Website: bh-photo
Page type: customer-info-address
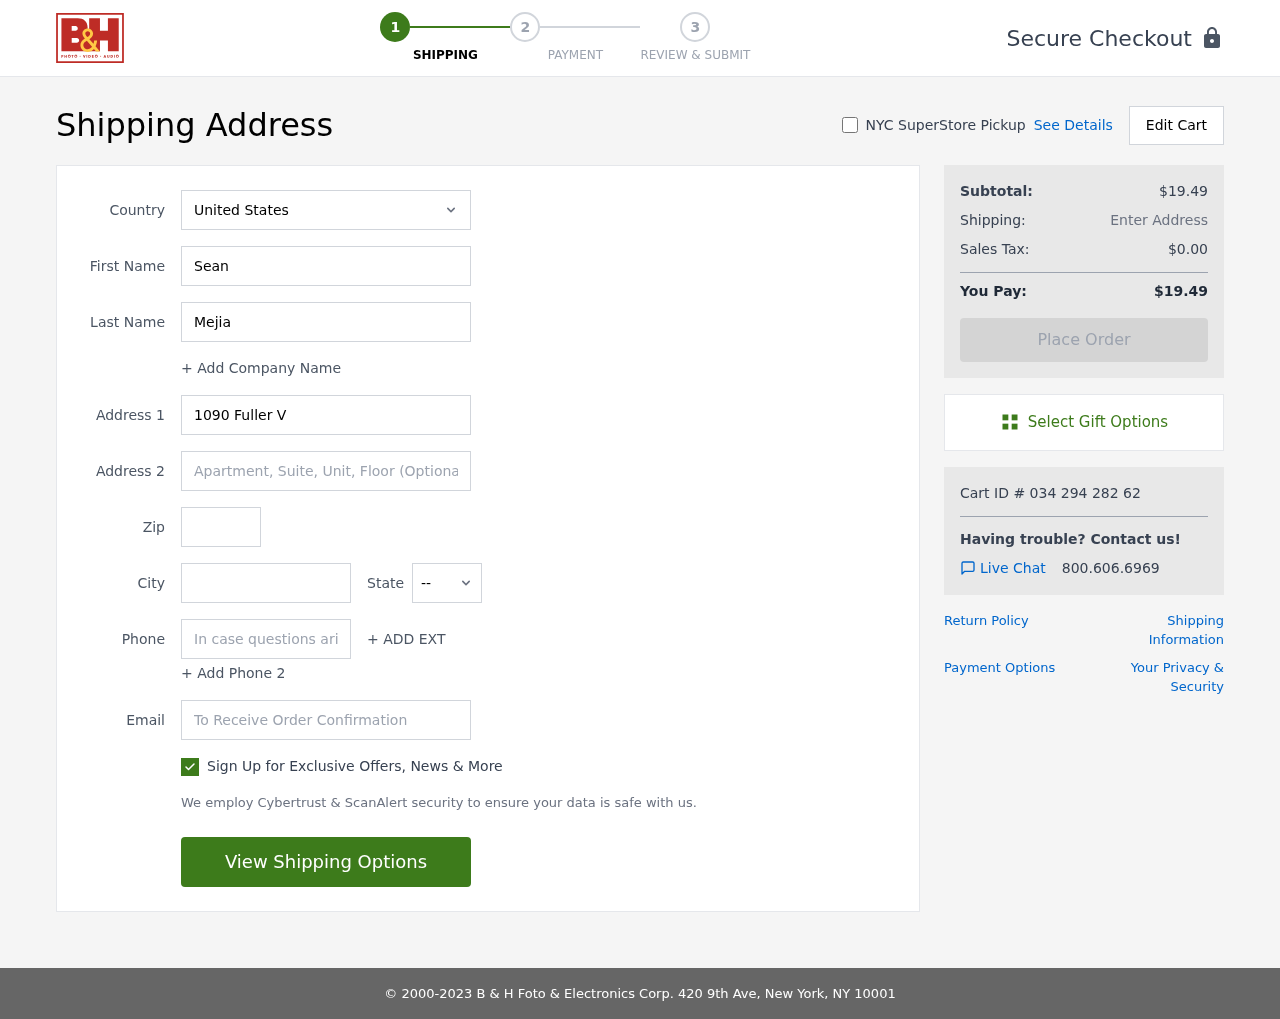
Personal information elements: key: PII_CITY
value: New Jenniferborough
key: PII_COUNTRY
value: United States
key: PII_EMAIL
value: sean.mejia@yahoo.com
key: PII_FIRSTNAME
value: Sean
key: PII_LASTNAME
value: Mejia
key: PII_PHONE
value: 7942909363
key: PII_POSTCODE
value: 61737
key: PII_STATE_ABBR
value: IL
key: PII_STREET
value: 1090 Fuller Villages
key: PII_STREET2
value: Apt. 662
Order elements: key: ORDER_SUBTOTAL
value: $19.49
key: ORDER_TAX
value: $0.00
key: ORDER_TOTAL
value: $19.49
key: ORDER_ID
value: Cart ID # 034 294 282 62